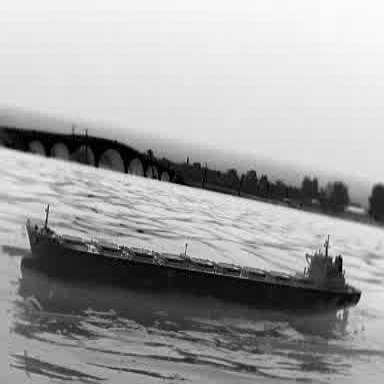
There is a liner in the infrared image.